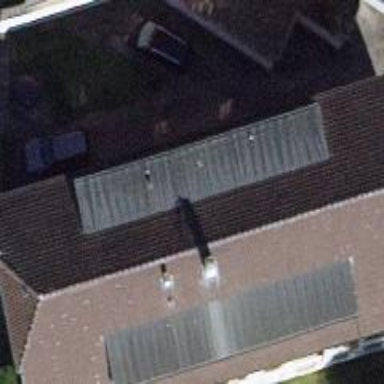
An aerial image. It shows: Building with hipped roof shape.